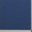
Piece: xx